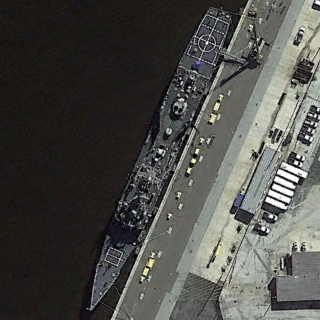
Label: cruiser